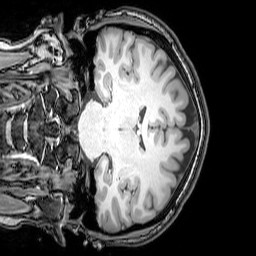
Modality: T1w
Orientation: coronal
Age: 25
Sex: female
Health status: healthy
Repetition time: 0.081 s
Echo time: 0.037 s